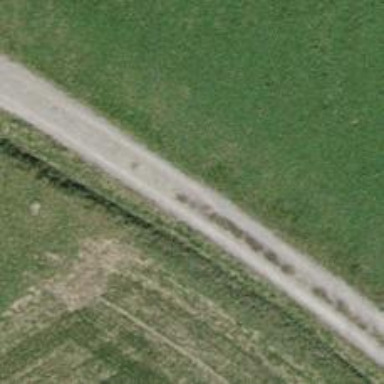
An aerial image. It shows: Gravel track of grade3 type.